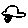
Label: car